Interaction volume radius: 10 \u00c5
Interaction volume height: 20 \u00c5
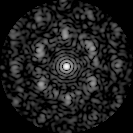
Disorder parameter: 0.6914